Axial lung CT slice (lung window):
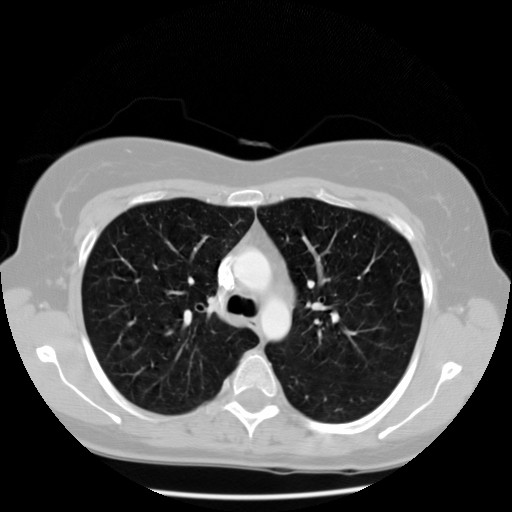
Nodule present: no